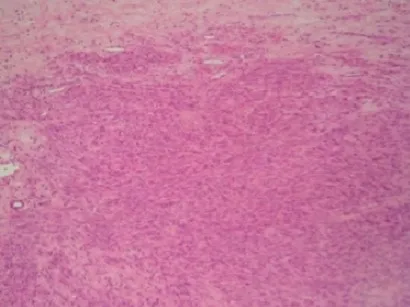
Photomicrograph of the biopsy specimen showing interlacing fascicles of spindle-shaped cells with elongated or blunt-ended nuclei and eosinophilic cytoplasm. Hyperchromatic or pleomorphic nuclei and mitoses are occasionally observed. (Haematoxylin and eosin; Original magnification, x100).
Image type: pathology (h&e)